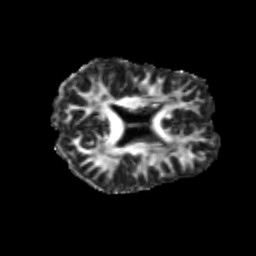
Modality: FA
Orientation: axial
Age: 20
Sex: female
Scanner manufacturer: siemens
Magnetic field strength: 3 T
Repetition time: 3.5 s
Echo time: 0.113 s